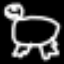
Label: frog